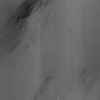
Label: not_dusty